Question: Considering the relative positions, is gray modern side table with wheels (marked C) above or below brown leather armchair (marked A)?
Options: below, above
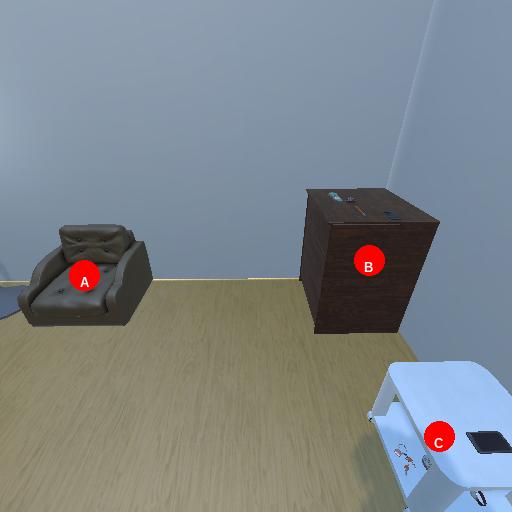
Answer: below